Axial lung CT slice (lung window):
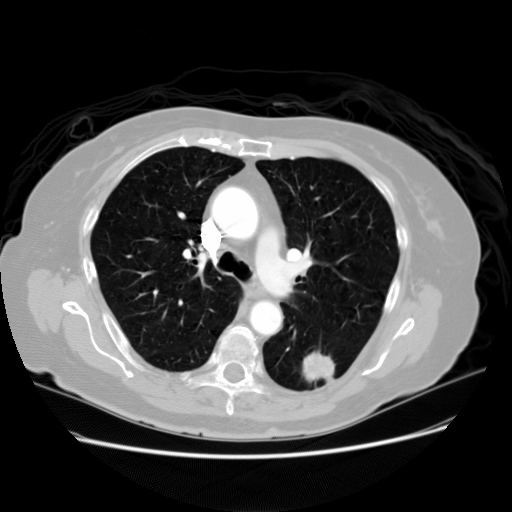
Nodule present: yes
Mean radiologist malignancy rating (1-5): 4.75